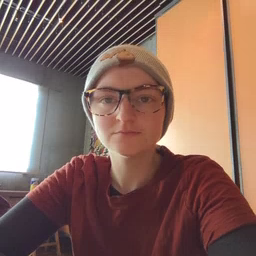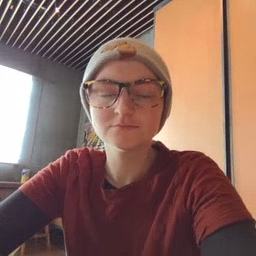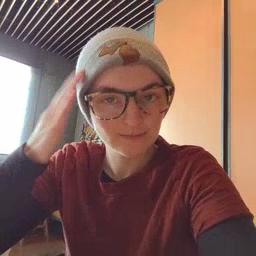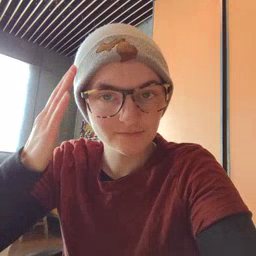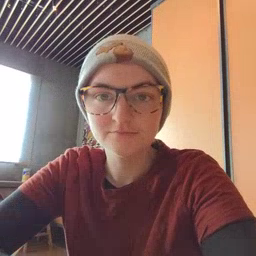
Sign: hat